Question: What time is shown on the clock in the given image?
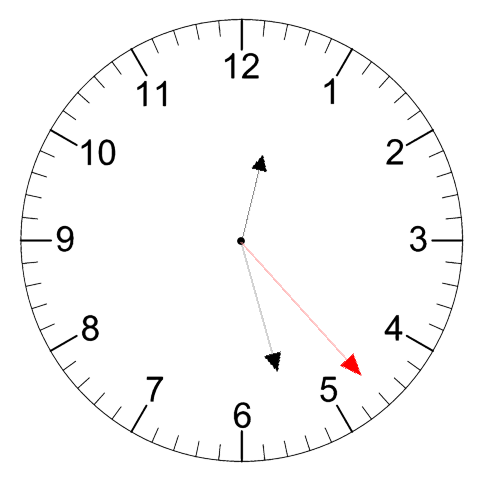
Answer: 12:27:23